Question: Is it possible to make curve/arc style menu with css3?

Can I achieve this use canvas or something in HTML5?
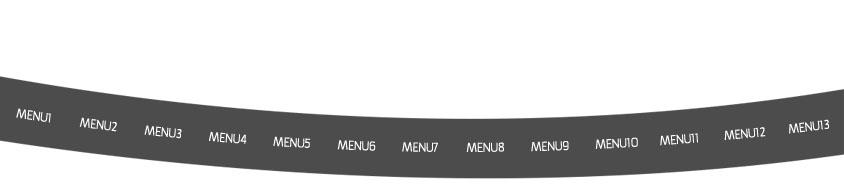
Answer: I don't know of any elegant solution unfortunately, particularly when it comes to the menu items, but the arc itself should be doable in plain css and a couple of html elements.
Maybe this can get you started.
'''
<div class="container">
<div class="gray"></div>
<div class="white"></div>
</div>
'''
'''
.container {
height: 200px;
overflow: hidden;
position: relative;
}
.gray,
.white {
position: absolute;
left: -25%;
right: -25%;
border-radius: 100%;
}
.gray { /* use a gray border with border radius to emulate an arc */
top: -50%;
border:100px solid gray;
border-top: none;
height: 200px;
}
.white { /* put a white oval on top for the top edge of the banner */
top: -80%;
background-color: white;
height: 300px;
}
'''
<URL>
The challenge now would be to position all the menu items and <URL>...
I don't really see this as a feasible solution, but I'm posting anyway in hope that you might find it useful.
<URL> and is probably a tool better suited for this task.
# EDIT
Here is a version i did with SVG, which is a proof-of-concept and needs tweaking to look good (renders horrible in chrome and tiny in IE for some reason), but it gives you the basic idea:
'''
<svg viewBox="0 0 500 300" version="1.1">
<defs>
<!-- Start at (10,40) end at (490,40) use control point (250 ,85) -->
<path id="curvetext" d="M 10,40 Q 250,85 490,40" />
</defs>
<use x="0" y="0" xlink:href="#curvetext" fill="none" stroke="gray" stroke-width="50"/>
<text font-size="12" fill="white">
<textPath xlink:href="#curvetext">
<a xlink:href="http://example.com">Menu 1</a> Menu 2 Menu 3 Menu 4 Menu 5 Menu 6 Menu 7 Menu 8 Menu 9
</textPath>
</text>
</svg>
'''
SVG demo at: <URL>